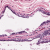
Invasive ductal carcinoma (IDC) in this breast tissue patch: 0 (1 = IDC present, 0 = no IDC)